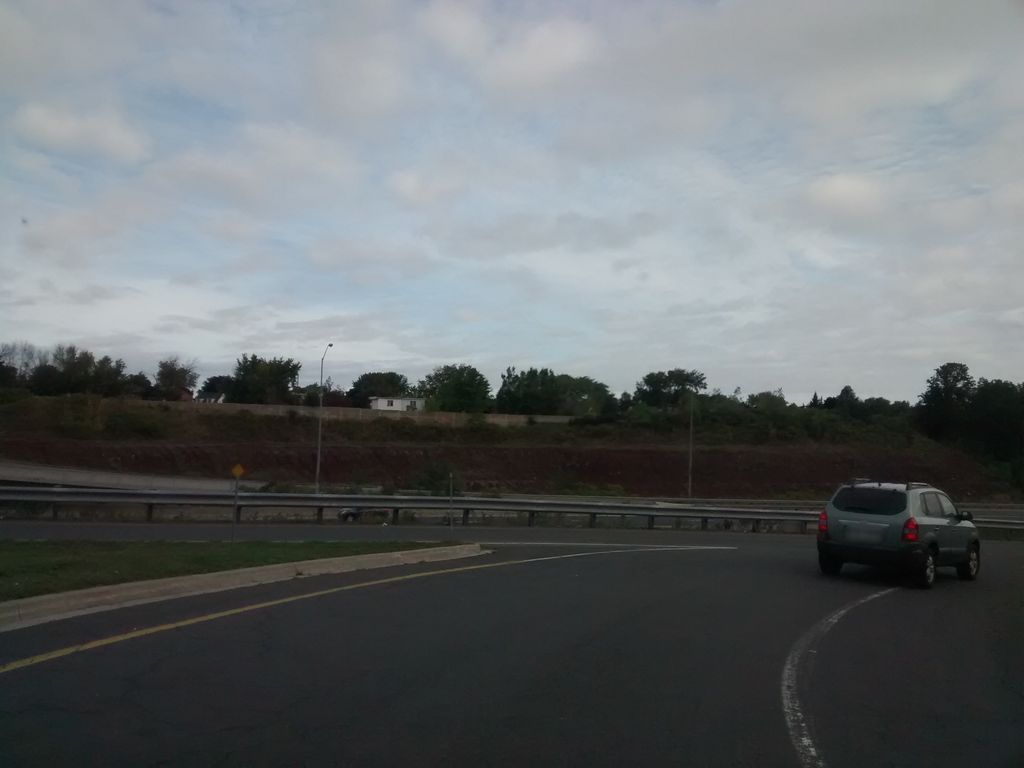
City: hamilton